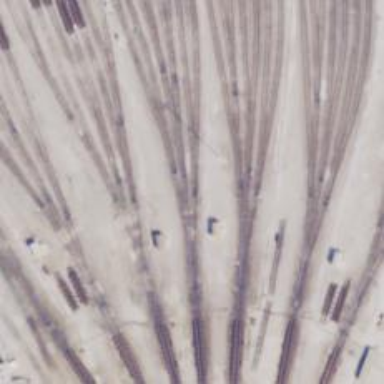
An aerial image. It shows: Railway yard used for servicing trains.